Question: I am looking to add a calendar plugin and I found two that both demo nicely however I have no idea how to import them into my project.
I have been able to import small plugins that only include a 'js' and 'css' file/folder, but both of these plugins have a ton more files. I am still new to MVC and Bootstrap, let alone Visual Studio, so I do not know how to install all of the other files/folders.
Could someone give me some basic instructions please?
The two calenders I am looking at are (would like to use option two if possible)
- <URL>
Going off of option two, I would "guess" that I would drag and drop all of the folders and .css files into Content, then put the .js within the Scripts folder, but I have no clue what to do with everything else. I am paranoid about breaking my project, thus why I would like some guidance please.
Image of files in Bootstrap-Calendar, for reference.

Any help greatly appreciated!
Thanks!
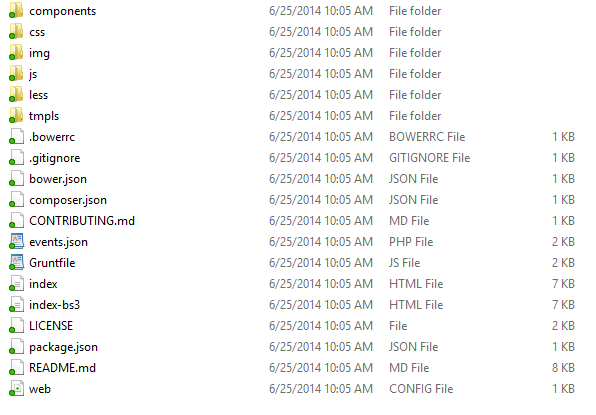
Answer: For those looking for an answer. (using FullCalendar 1.6.4)
<URL>
First I went to in the Solution and installed the FullCalendar Plugin.
Then I stuck it into the View like the following.
*NOTE: Be sure to update the two 'link href' and the '@RenderScripts' for the location of the two and single files that installed with the FullCalendar Plugin.
'''
@{
ViewBag.Title = "Index";
Layout = "~/Views/Shared/_Layout.cshtml";
}
<style>
body
{
margin-top: 5px;
text-align: center;
font-size: 13px;
font-family: "Lucida Grande";
}
#calendar
{
width: 75%;
height: 65%;
margin: 0 auto;
background-color: whitesmoke;
}
</style>
<link href='/Content/fullcalendar.css' rel='stylesheet' /> //UPDATE YOUR PATH
<link href='/Content/fullcalendar.print.css' rel='stylesheet' media='print' /> //UPDATE YOUR PATH
<div id='calendar'></div>
@Scripts.Render("~/Scripts/fullcalendar.js") //UPDATE YOUR PATH
@Scripts.Render("~/Scripts/Events.js") //You could put this in the View if you want.
'''
'''
$('#calendar').fullCalendar({
header: {
left: 'prev,next today',
center: 'title',
right: 'month'
},
defaultDate: 'new Date()',
editable: true,
events:
[
{
title: 'Bi-weekly Meeting',
start: '2014-07-09',
color: 'red'
},
{
title: 'Tournament',
start: '2014-07-07',
end: '2014-07-10',
color: 'darkorange'
},
{
title: 'Test Event',
url: 'http://google.com/',
start: '2014-07-28'
}
]
});
'''